Field crop: maize
Growth stage: 1
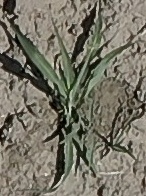
Species: sorghum